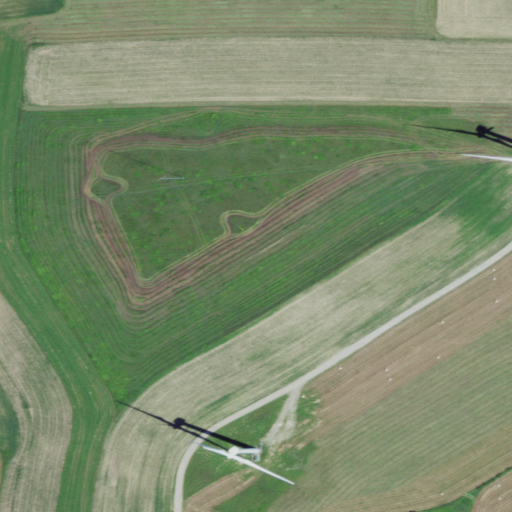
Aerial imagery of mountain in New York named Brown Hill containing pasture and open development